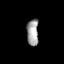
Tissue: prostate
Cell type: T cells
Senescence score: 0.3336
Nuclear area (px): 306
Mean DAPI intensity: 159.918